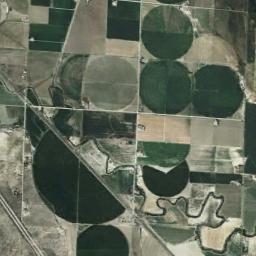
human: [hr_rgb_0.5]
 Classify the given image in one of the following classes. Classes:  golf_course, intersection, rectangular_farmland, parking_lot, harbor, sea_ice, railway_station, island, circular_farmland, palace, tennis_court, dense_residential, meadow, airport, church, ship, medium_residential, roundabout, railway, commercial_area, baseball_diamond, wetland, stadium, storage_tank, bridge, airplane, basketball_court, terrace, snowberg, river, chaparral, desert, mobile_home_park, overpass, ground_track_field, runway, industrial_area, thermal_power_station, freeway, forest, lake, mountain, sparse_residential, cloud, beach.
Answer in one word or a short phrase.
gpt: circular_farmland